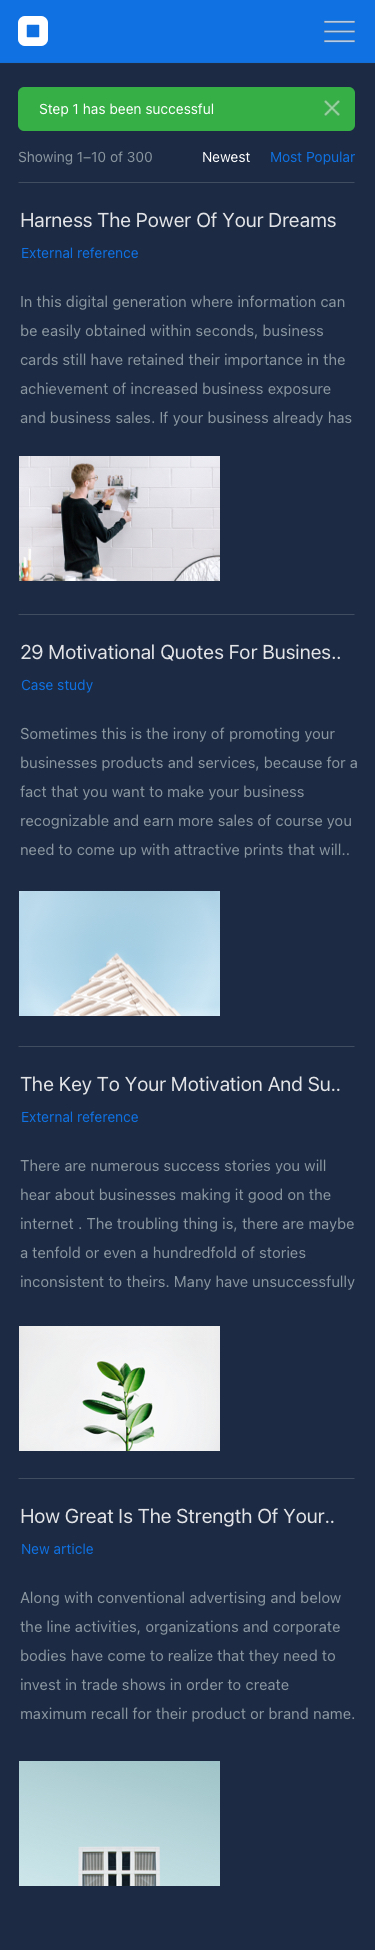
Text in this UI design:
How Great Is The Strength Of Your..
Along with conventional advertising and below the line activities, organizations and corporate bodies have come to realize that they need to invest in trade shows in order to create maximum recall for their product or brand name. There are several b..
New article
The Key To Your Motivation And Su..
There are numerous success stories you will hear about businesses making it good on the internet . The troubling thing is, there are maybe a tenfold or even a hundredfold of stories inconsistent to theirs. Many have unsuccessfully launched a business..
External reference
29 Motivational Quotes For Busines..
Sometimes this is the irony of promoting your businesses products and services, because for a fact that you want to make your business recognizable and earn more sales of course you need to come up with attractive prints that will..
cards distributed to a number of potential customers and yet you do not see any improvement in your market reach, then it’s high time to revamp your old business card. Take out your business card and look at it in an objective point of view. If you were the customer, would you want to keep the card, or throw it away? Are the fonts on the card too diminutive for clear reading? Or is your design reflective of what your company is in business for? Most businessmen have their company cards printed based on their own subjective preferences, never really taking into consideration if the business cards deliver the necessary message for maximum business impact in such a minimum space. Online connectivity has made it possible for businesses and clients to communicate without hassle, yet it is the business cards which reinforce the presence of the business even in the absence of the Internet. Thus, even when your clients are vacationing in a deserted island, or have gone camping on a mountain side where Internet connection is hard to come by, they are still able to access your business information through the business card, and even better to give your card to a prospective client.

Postcards are also viable ways to generate increased contact for your business but because business cards are handier and easier to fit into a wallet or a business file organizer, they are more certain to be carried anywhere and anytime. Moreover, what is printed on the card is as important as to how the information is printed. A business card should have the name and the logo of the company or business, the slogan or motto of the company, the contact person, contact numbers or cell phone numbers, the business website, and if possible, a physical address.

Any business should never underestimate the power of business cards. It is able to provide quick information, is easy to keep, and if optimized to the fullest, can generate impressive sales increase. Even the empty space at the back of a card can be utilized to hold additional information like a map or an attractive freebie. Business cards can surely help any business to be more well-known and profitable in the long run.
Case study
Harness The Power Of Your Dreams
In this digital generation where information can be easily obtained within seconds, business cards still have retained their importance in the achievement of increased business exposure and business sales. If your business already has a bunch of printed.. cards distributed to a number of potential customers and yet you do not see any improvement in your market reach, then it’s high time to revamp your old business card. Take out your business card and look at it in an objective point of view. If you were the customer, would you want to keep the card, or throw it away? Are the fonts on the card too diminutive for clear reading? Or is your design reflective of what your company is in business for? Most businessmen have their company cards printed based on their own subjective preferences, never really taking into consideration if the business cards deliver the necessary message for maximum business impact in such a minimum space. Online connectivity has made it possible for businesses and clients to communicate without hassle, yet it is the business cards which reinforce the presence of the business even in the absence of the Internet. Thus, even when your clients are vacationing in a deserted island, or have gone camping on a mountain side where Internet connection is hard to come by, they are still able to access your business information through the business card, and even better to give your card to a prospective client.

Postcards are also viable ways to generate increased contact for your business but because business cards are handier and easier to fit into a wallet or a business file organizer, they are more certain to be carried anywhere and anytime. Moreover, what is printed on the card is as important as to how the information is printed. A business card should have the name and the logo of the company or business, the slogan or motto of the company, the contact person, contact numbers or cell phone numbers, the business website, and if possible, a physical address.

Any business should never underestimate the power of business cards. It is able to provide quick information, is easy to keep, and if optimized to the fullest, can generate impressive sales increase. Even the empty space at the back of a card can be utilized to hold additional information like a map or an attractive freebie. Business cards can surely help any business to be more well-known and profitable in the long run.
External reference
Showing 1–10 of 300
Newest
Most Popular
Step 1 has been successful